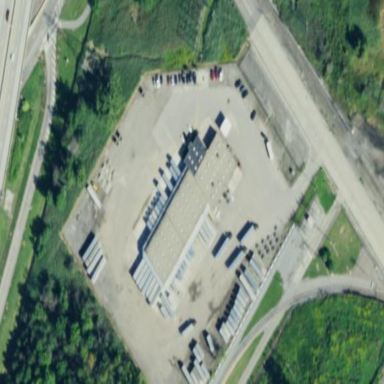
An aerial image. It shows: Warehouse building.